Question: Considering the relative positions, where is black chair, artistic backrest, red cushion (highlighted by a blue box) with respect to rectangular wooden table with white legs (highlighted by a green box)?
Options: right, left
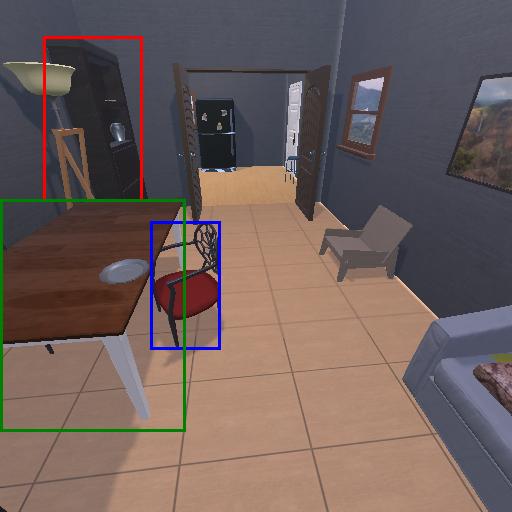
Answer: right